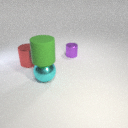
large red metal cylinder to the left of large cyan metal sphere